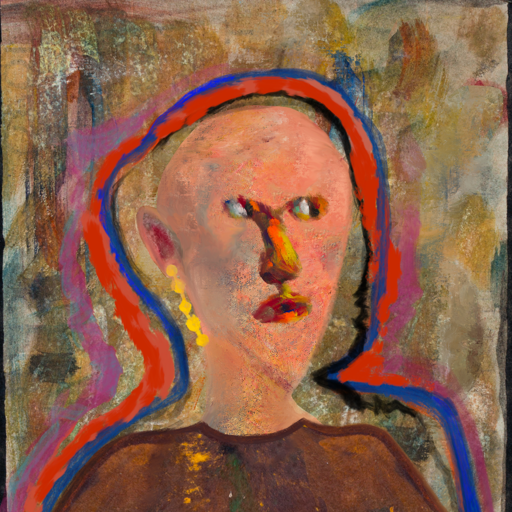
Background: Pipe, Head And Neck Side: Irani, Face Side: An_Impression, Bust: Comrade, Hair Side: Experience, Head Accessory: Blank, Second Necklace: Blank, Necklace: Blank, Baby: Blank